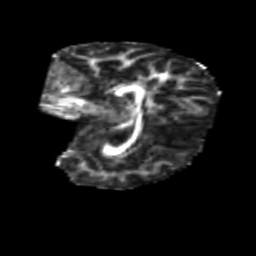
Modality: FA
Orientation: sagittal
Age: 7
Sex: female
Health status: healthy